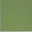
Piece: xx